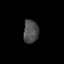
Tissue: prostate
Cell type: Myeloid cells
Senescence score: 0.2943
Nuclear area (px): 342
Mean DAPI intensity: 77.313